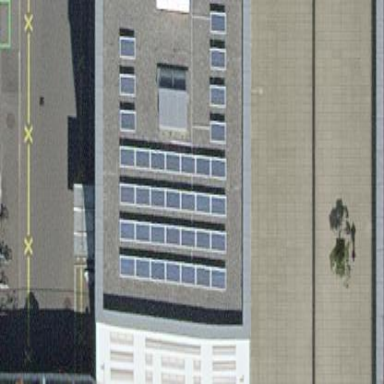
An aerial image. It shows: Solar photovoltaic panel generator placed on roof.